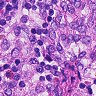
Metastatic tissue present: no